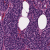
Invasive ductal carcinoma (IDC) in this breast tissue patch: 1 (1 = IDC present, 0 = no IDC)